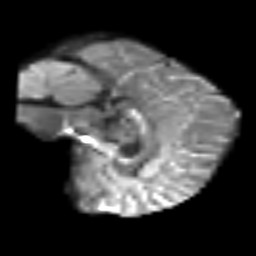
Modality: T2w
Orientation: sagittal
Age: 39
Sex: female
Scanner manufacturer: siemens
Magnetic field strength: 3 T
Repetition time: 6.1 s
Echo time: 0.101 s